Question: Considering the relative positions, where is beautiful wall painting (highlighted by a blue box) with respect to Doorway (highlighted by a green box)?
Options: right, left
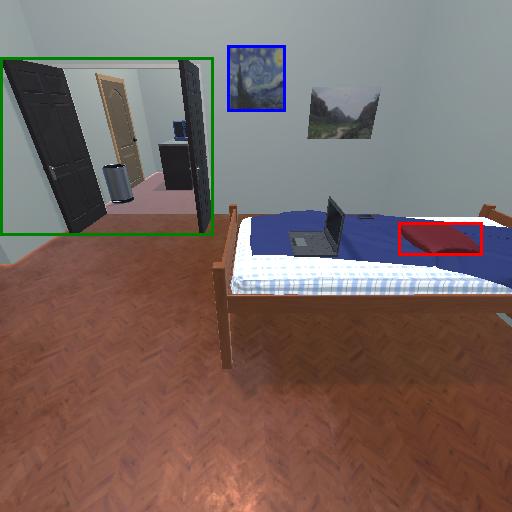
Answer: right